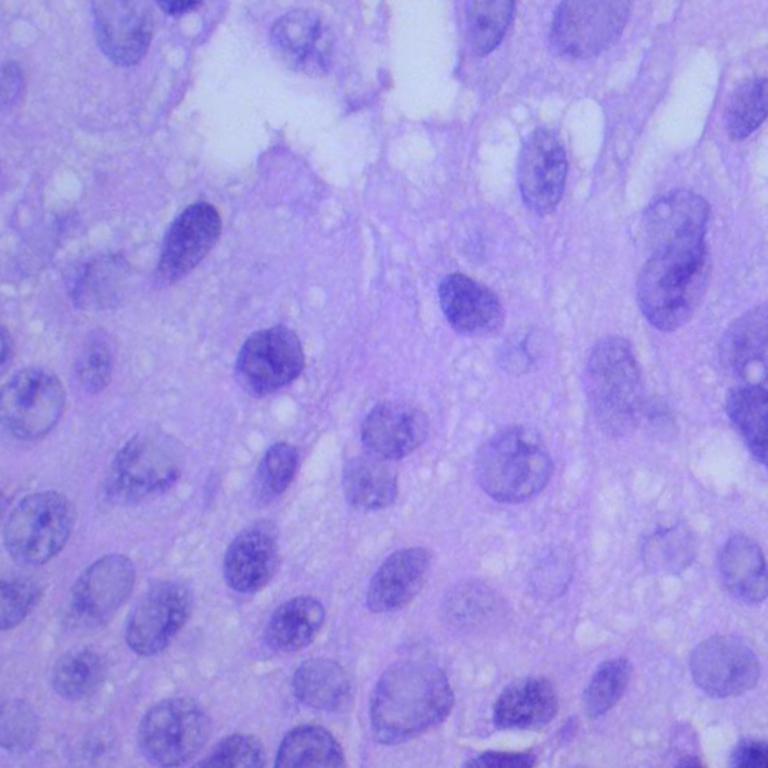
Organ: lung
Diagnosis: squamous carcinomas